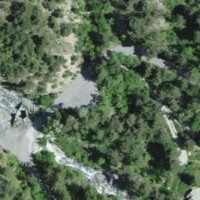
EUNIS habitat code: 43
Species observed at this site:
Zygaena transalpina